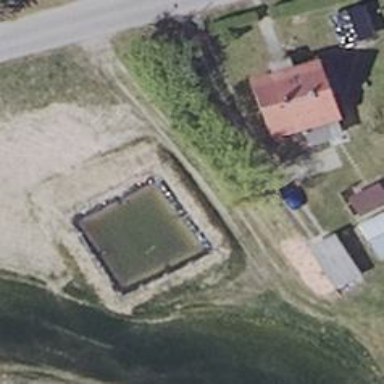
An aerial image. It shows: Emergency fire water pond.